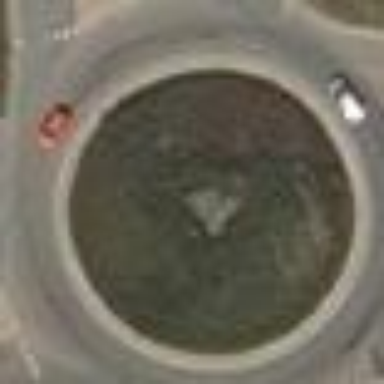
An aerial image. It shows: Secondary road with asphalt surface leading to roundabout.